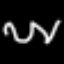
Label: squiggle